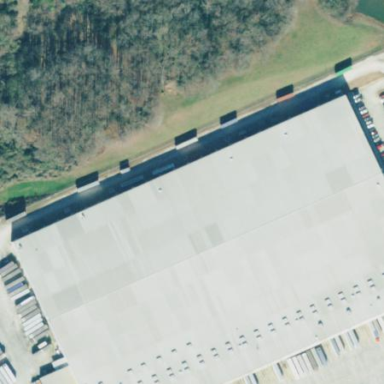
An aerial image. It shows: Warehouse building.